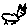
Label: cat